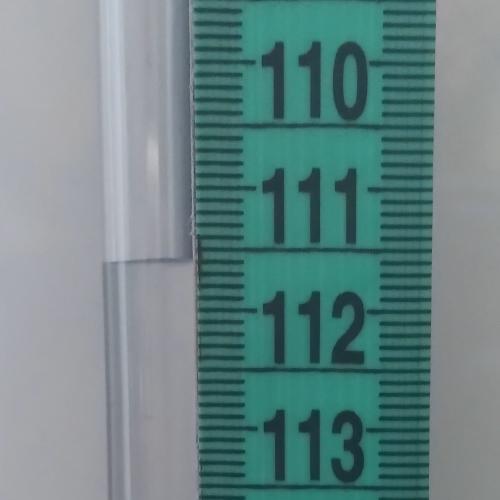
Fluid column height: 111.6 cm